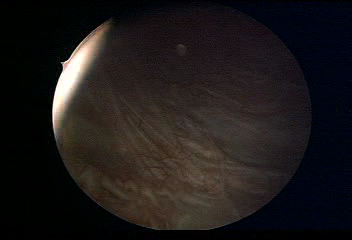
Modality: WLC
Class: Normal mucosa
Bladder cancer association: No